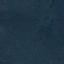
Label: Forest